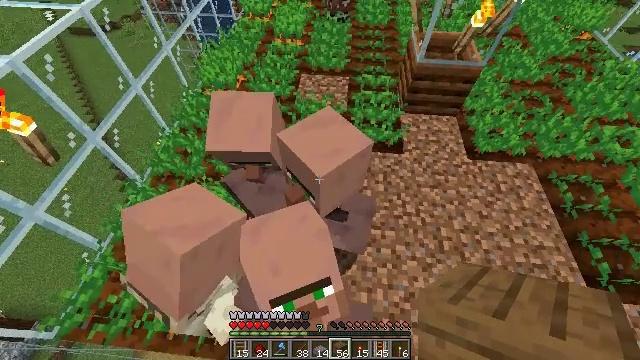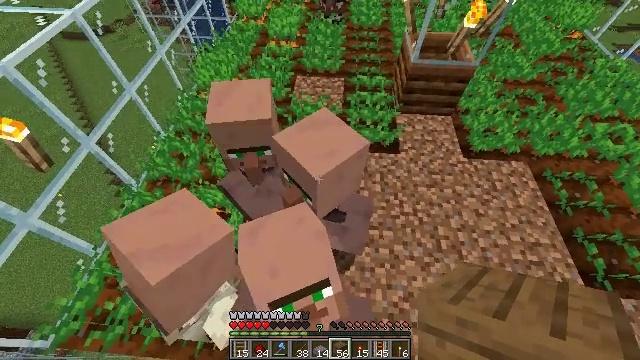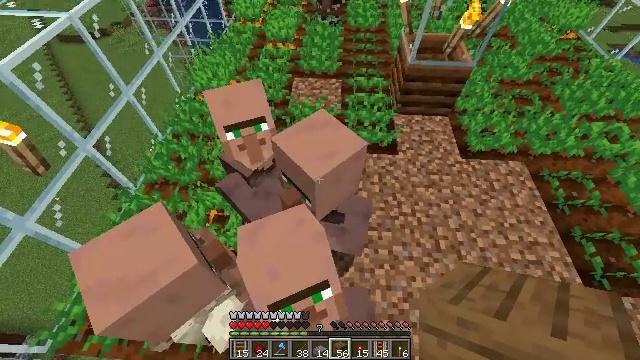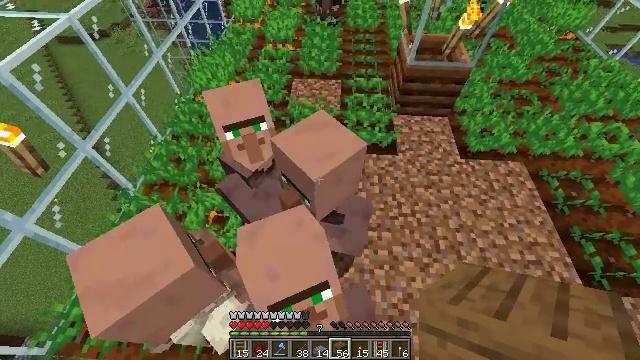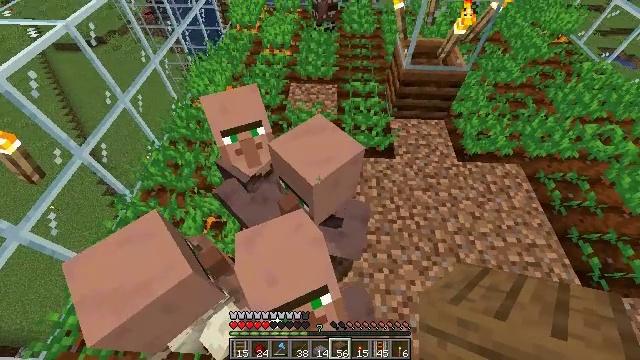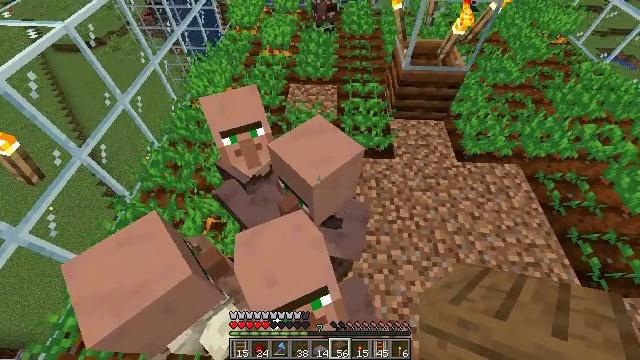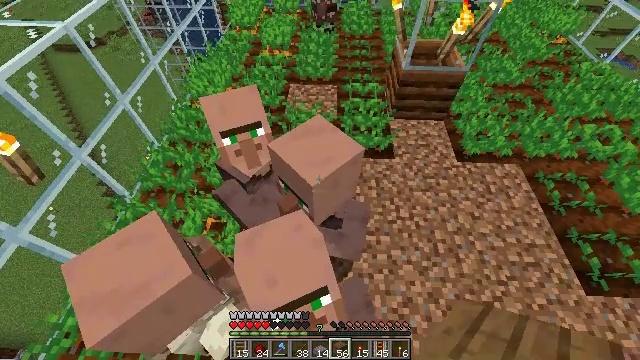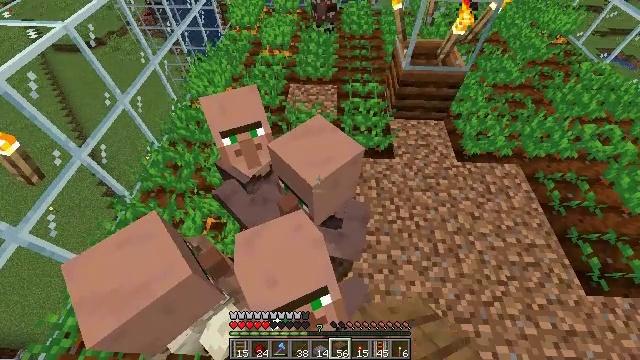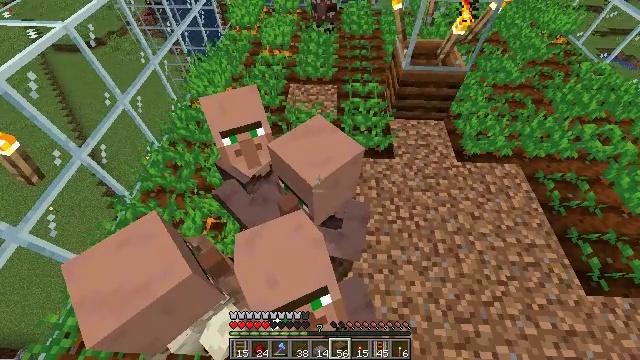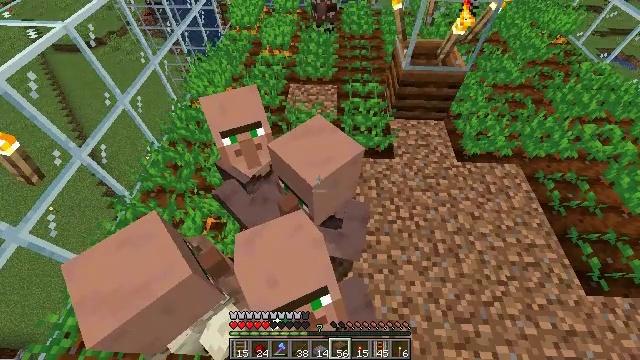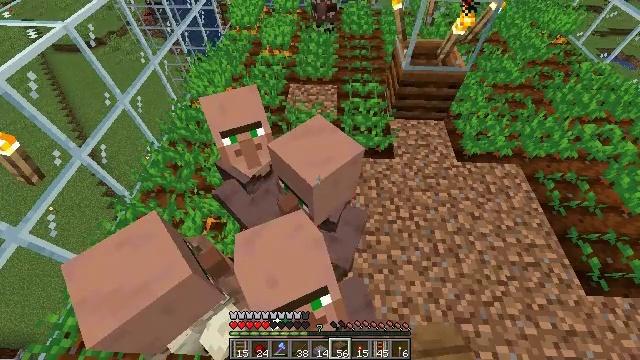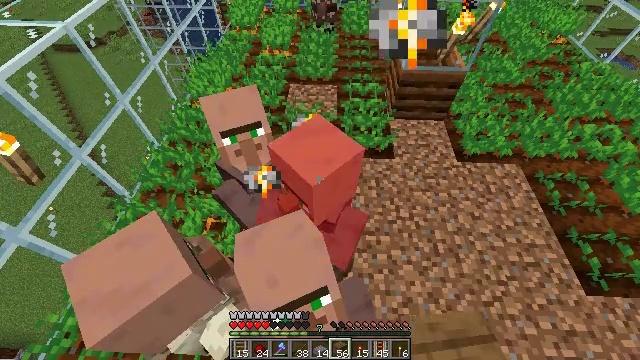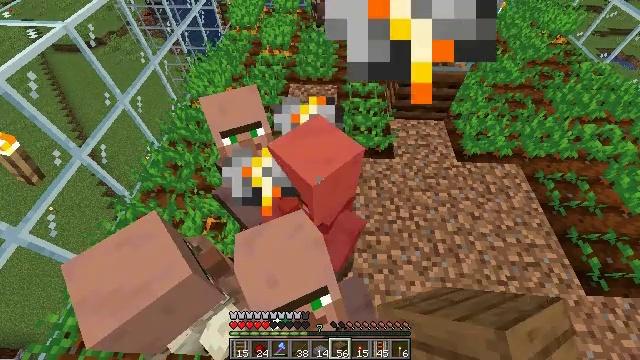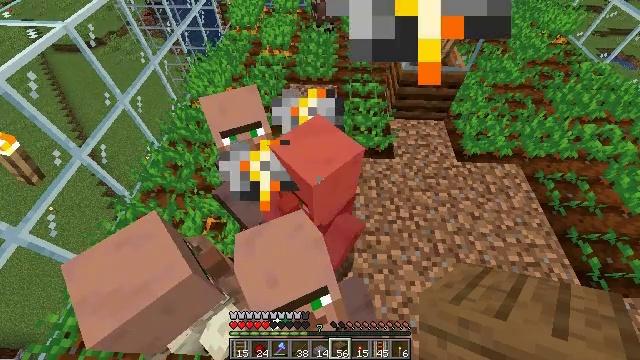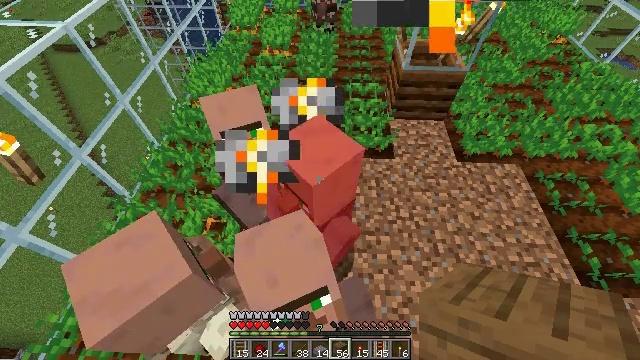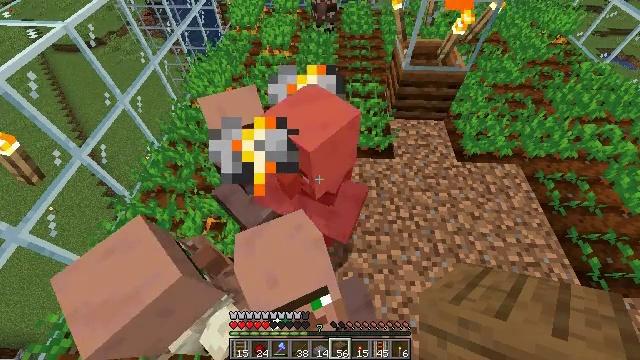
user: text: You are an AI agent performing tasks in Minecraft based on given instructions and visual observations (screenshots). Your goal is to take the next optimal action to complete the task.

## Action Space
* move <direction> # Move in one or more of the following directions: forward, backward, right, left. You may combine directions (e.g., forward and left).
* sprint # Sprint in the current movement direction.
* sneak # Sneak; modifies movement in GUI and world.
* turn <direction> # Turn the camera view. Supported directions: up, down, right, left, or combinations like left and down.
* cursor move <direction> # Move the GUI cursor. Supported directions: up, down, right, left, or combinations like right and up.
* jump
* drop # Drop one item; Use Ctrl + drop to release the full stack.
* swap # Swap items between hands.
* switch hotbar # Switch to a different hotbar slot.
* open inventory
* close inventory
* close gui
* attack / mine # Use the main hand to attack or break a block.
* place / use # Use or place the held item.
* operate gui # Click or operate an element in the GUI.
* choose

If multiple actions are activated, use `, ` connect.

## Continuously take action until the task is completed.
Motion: motion action
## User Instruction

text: Kill a villager.
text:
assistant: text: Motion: sneak, turn right
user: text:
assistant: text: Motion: sneak
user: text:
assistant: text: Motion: sneak
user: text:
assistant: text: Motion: sneak
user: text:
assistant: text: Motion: sneak
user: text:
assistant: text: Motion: sneak, attack / mine
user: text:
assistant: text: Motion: sneak, attack / mine
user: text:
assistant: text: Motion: sneak, attack / mine
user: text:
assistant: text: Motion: sneak
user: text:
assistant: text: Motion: sneak
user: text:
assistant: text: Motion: sneak
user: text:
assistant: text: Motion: sneak
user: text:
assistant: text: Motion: sneak
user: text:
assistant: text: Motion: sneak
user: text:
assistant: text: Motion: sneak
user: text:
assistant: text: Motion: sneak
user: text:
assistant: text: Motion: sneak
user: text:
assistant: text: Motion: sneak
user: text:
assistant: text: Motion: sneak
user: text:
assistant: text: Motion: sneak
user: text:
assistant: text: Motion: sneak
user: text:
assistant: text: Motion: sneak
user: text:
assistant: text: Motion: sneak
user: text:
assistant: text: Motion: sneak
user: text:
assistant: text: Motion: sneak
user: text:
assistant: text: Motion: sneak
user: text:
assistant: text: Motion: sneak
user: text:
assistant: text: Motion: sneak
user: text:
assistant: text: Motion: sneak
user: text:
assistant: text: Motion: sneak